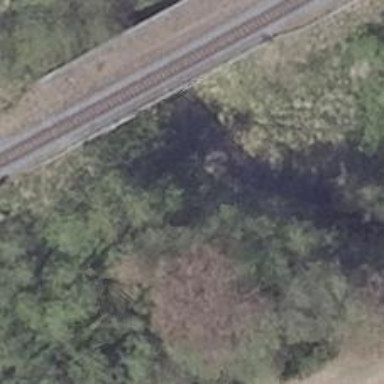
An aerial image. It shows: Culvert tunnel.